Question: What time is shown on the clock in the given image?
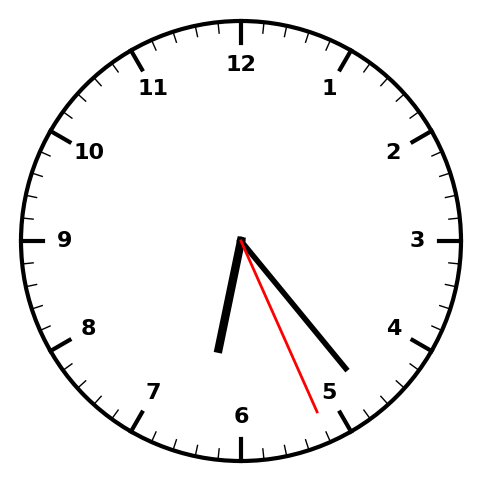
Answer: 06:23:26